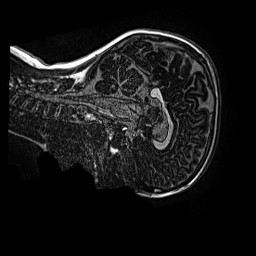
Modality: MP2RAGE
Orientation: sagittal
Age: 9
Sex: female
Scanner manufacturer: siemens
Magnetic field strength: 3 T
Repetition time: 4 s
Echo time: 0.00299 s